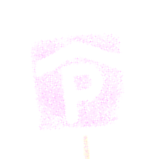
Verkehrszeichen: Parkhaus
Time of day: SunriseSunset
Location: Outdoor (Urban)
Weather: PartlyCloudy
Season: NotSpecified
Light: Natural